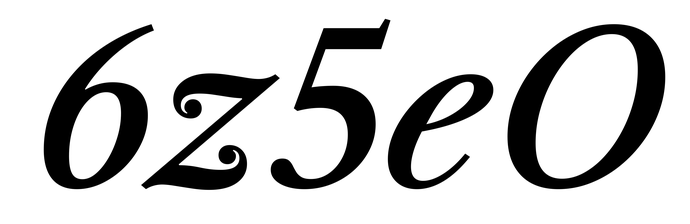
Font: LibreCaslonText-Italic_Medium_Italic